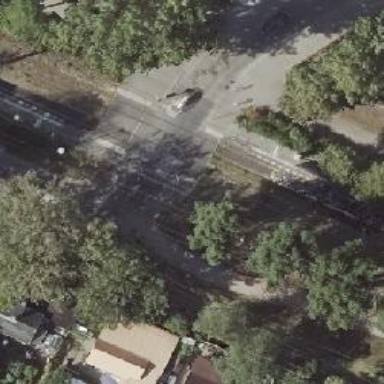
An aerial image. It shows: Uncontrolled tram level crossing.